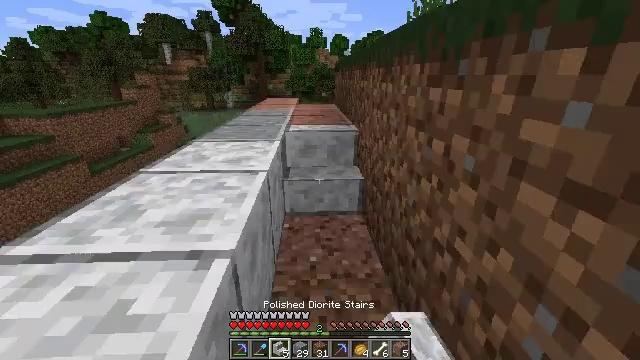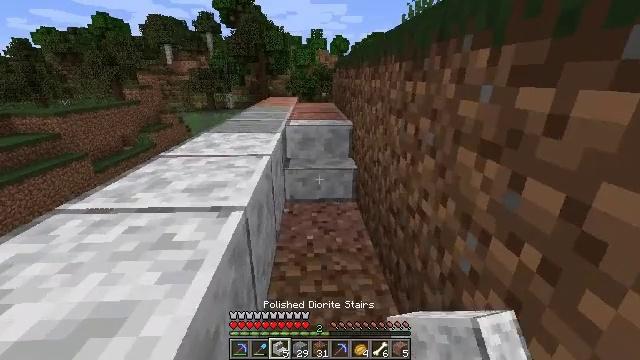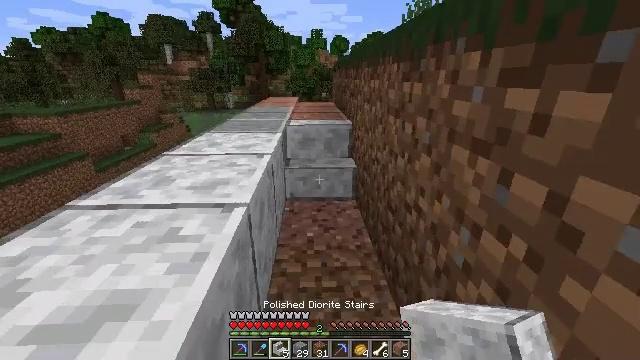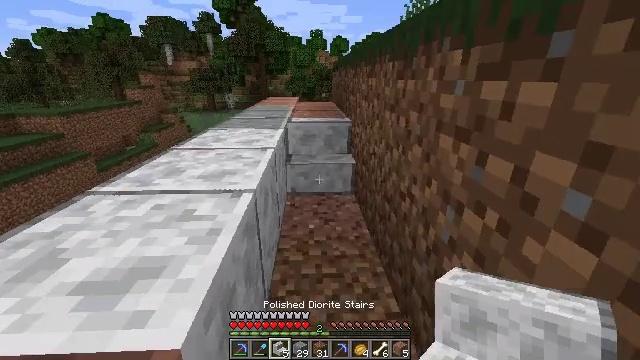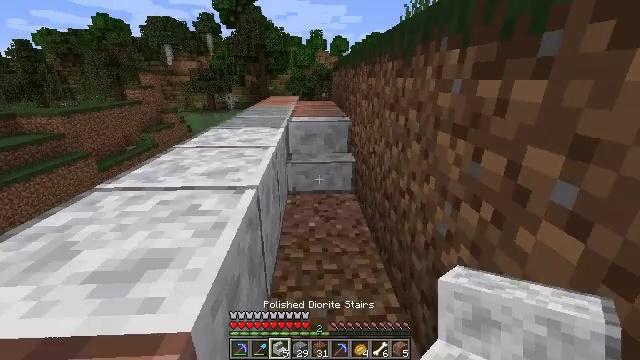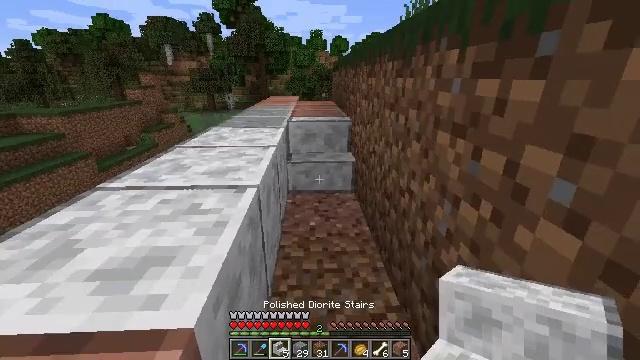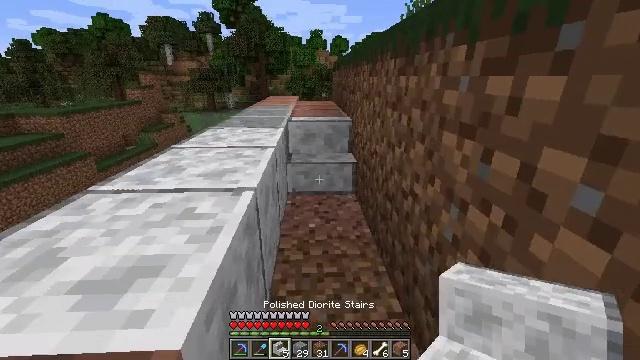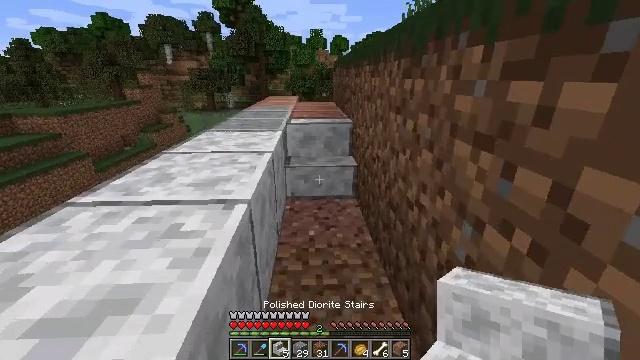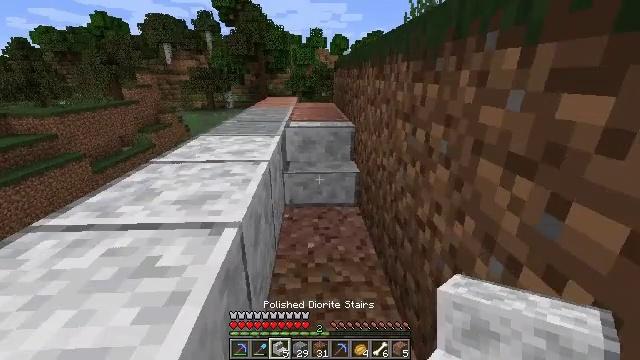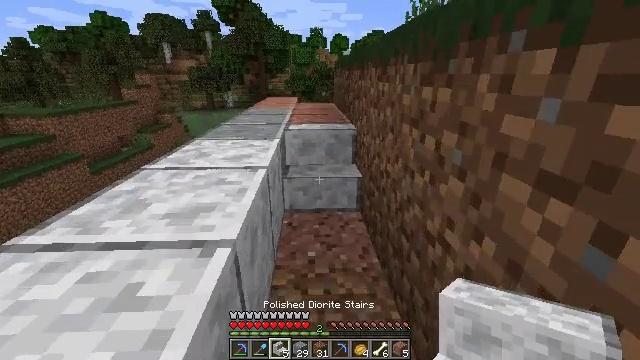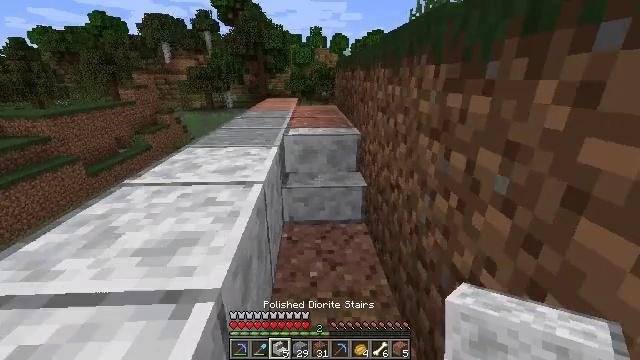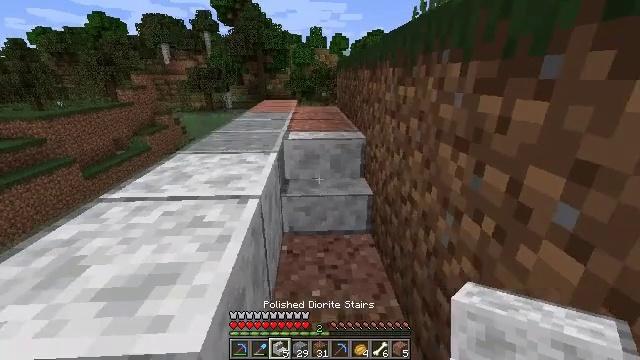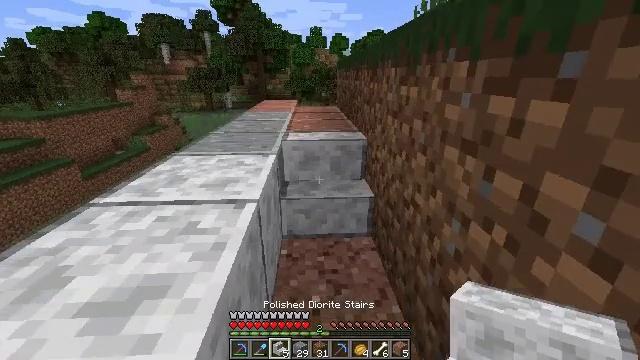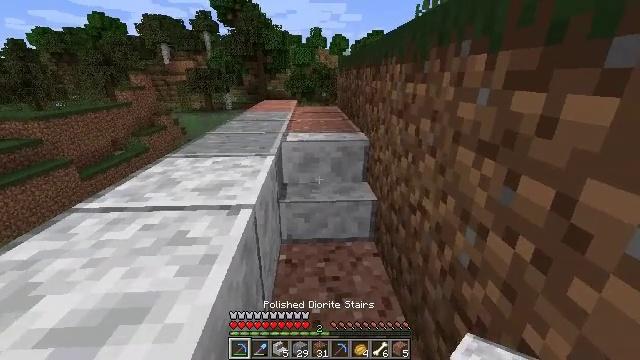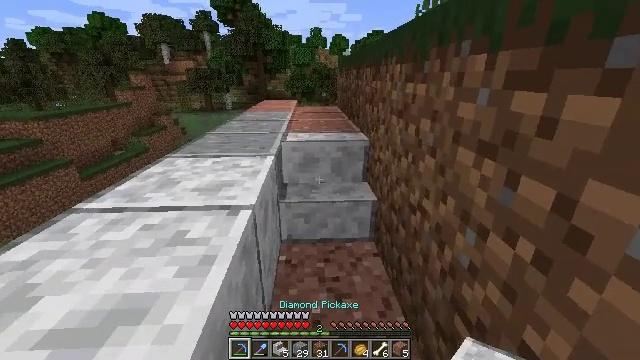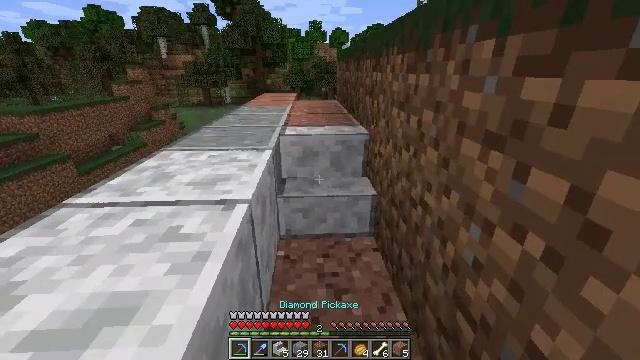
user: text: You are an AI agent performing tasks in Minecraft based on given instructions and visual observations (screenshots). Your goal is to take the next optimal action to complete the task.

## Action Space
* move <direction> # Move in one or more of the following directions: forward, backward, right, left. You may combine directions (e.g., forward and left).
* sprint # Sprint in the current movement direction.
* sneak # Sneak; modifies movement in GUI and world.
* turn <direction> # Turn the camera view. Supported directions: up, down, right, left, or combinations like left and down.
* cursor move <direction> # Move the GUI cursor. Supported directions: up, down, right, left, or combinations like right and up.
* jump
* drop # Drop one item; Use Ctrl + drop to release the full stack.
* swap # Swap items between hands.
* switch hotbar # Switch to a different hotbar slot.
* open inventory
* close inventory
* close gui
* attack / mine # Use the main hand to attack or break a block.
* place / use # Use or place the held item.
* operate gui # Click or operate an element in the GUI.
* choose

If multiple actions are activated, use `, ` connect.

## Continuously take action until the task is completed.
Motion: motion action
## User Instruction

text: Mine the polished diorite stairs.
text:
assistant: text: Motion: move back
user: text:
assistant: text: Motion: no_op
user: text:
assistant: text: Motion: no_op
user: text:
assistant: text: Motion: no_op
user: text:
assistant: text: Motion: no_op
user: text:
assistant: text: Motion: move forward
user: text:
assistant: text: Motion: move forward
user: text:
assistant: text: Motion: move forward
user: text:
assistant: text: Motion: move forward
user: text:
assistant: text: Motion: move forward
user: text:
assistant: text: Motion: move forward
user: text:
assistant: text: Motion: no_op
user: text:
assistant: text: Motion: switch to hotbar 1
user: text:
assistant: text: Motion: switch to hotbar 1
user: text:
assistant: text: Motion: turn down, switch to hotbar 1
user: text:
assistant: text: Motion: attack / mine
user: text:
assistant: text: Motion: attack / mine
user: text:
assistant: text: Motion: attack / mine
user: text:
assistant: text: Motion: attack / mine
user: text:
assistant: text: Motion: attack / mine
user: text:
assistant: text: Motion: attack / mine
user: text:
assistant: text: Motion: move forward, attack / mine
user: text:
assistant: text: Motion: move forward, attack / mine
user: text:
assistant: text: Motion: move forward, attack / mine
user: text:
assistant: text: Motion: move forward, attack / mine
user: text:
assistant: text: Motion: move forward, attack / mine
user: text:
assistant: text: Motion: move forward, attack / mine
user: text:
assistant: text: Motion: turn left and down, attack / mine
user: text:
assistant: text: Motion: attack / mine